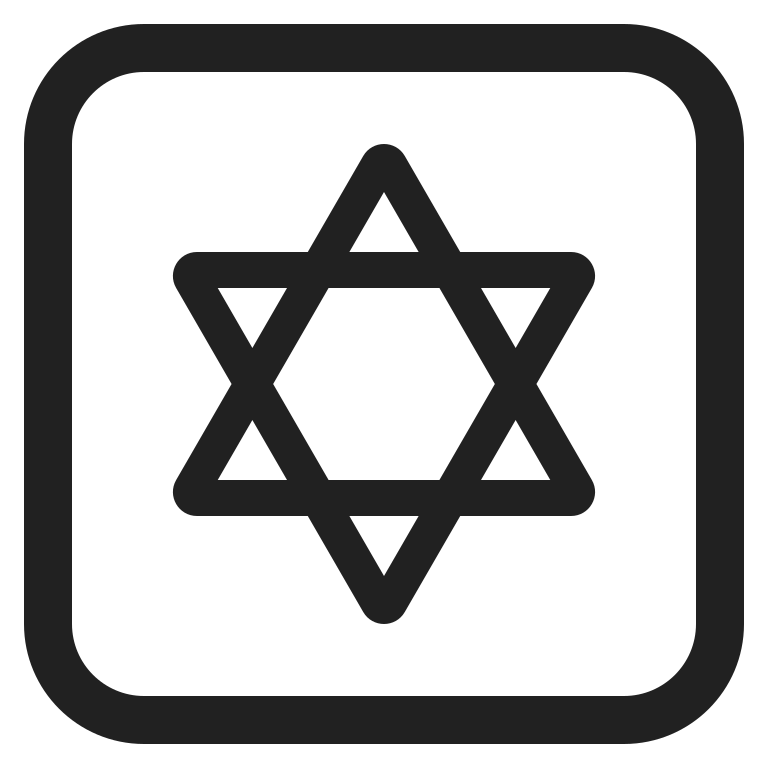
star of david high contrast